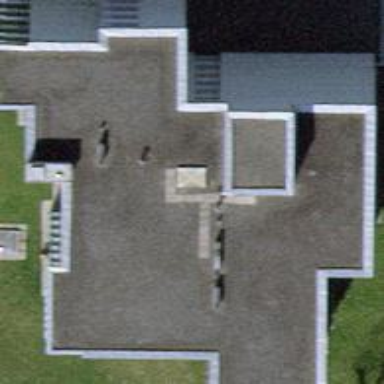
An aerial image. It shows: Apartment building with flat roof.